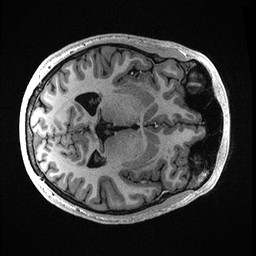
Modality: T1w
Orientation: axial
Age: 22
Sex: male
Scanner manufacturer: ge
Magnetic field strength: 3 T
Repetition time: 0.006952 s
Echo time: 0.00292 s